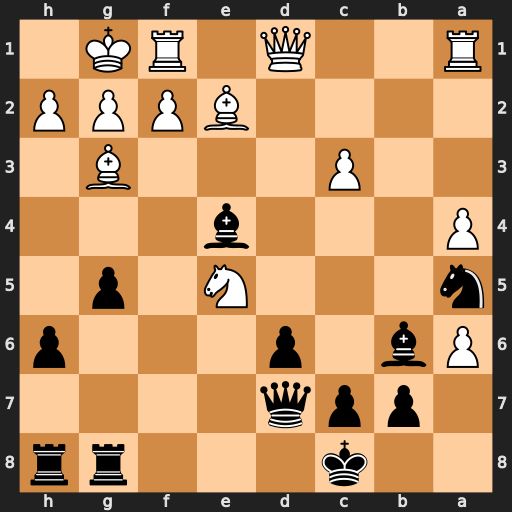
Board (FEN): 2k3rr/1ppq4/Pb1p3p/n3N1p1/P3b3/2P3B1/4BPPP/R2Q1RK1
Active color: b
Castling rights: -
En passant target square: -
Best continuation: dxe5 axb7+ Nxb7 Qxd7+ Kxd7